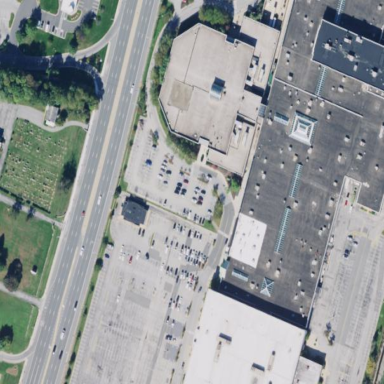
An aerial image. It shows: Department store building.